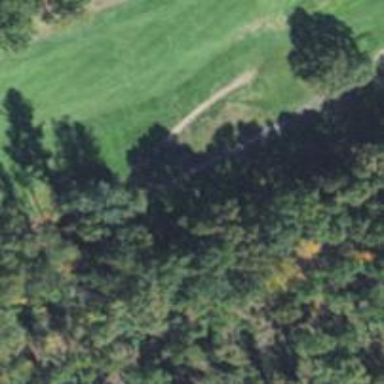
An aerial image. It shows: Path for both road and golf.